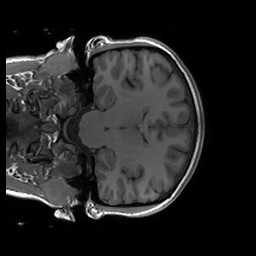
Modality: T1w
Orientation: coronal